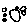
Label: circle